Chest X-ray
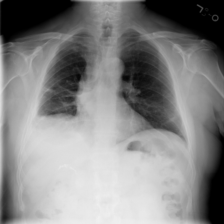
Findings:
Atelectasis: positive
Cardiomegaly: negative
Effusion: negative
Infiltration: negative
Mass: positive
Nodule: negative
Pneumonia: negative
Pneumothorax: negative
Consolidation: negative
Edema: negative
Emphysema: negative
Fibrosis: negative
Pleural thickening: negative
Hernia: negative